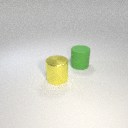
large yellow metal cylinder to the left of large green rubber cylinder